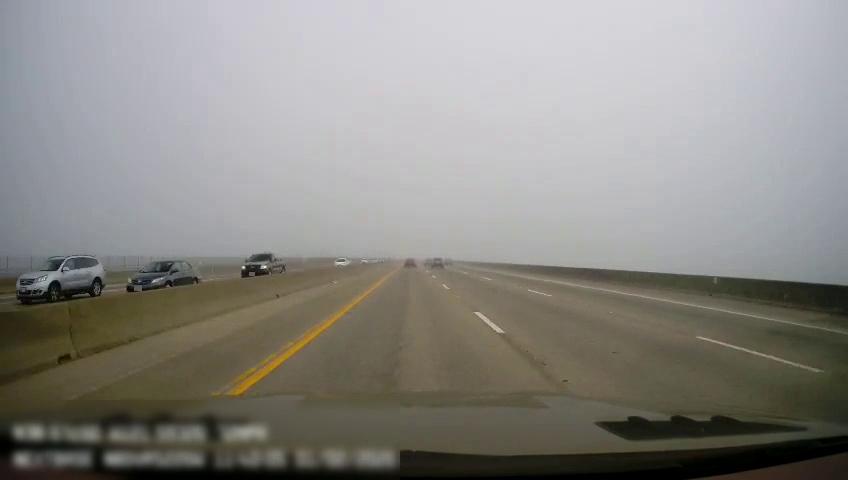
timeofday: Day
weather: Cloudy
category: Drivable Space
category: Drivable Space
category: Vehicles | SUV
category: Vehicles | SUV
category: Vehicles | Car
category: Vehicles | Car
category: Vehicles | Car
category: Vehicles | Car
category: Vehicles | Car
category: Lanes | Current Lane
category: Lanes | Current Lane
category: Lanes | Alternate Lane
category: Lanes | Alternate Lane
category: Lanes | Alternate Lane
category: Lanes | Opposite Lane
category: Lanes | Opposite Lane